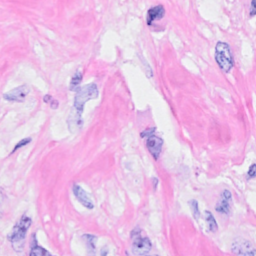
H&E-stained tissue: Breast